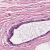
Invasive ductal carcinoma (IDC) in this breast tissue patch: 0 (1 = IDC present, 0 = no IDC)